Question: It turns out that Safari Reader handles Cufon in an interesting way. When Safari Reader handles "Cufonized" text it leaves the canvas elements thereby creating gaps in the output.
Upon further investigation and attempting to solve the issue I found that there is seemingly no way to control the output of safari reader from the developer side without effecting the whole site.
Does anyone have any suggestions?

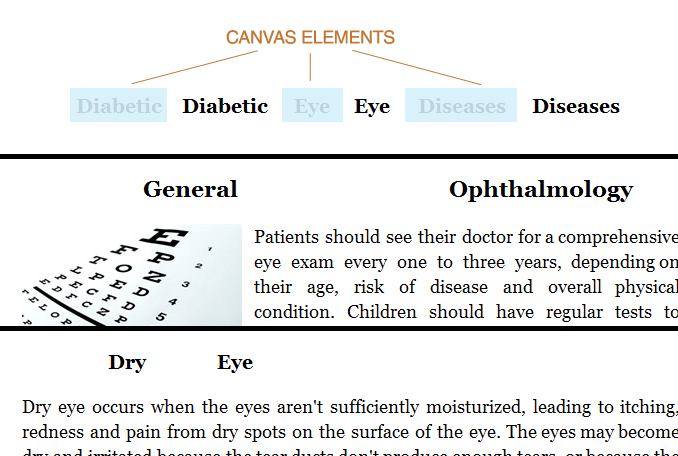
Answer: Yeah, So that is an issue cufon has when it comes to using safari "reader", or as most people would know it, the "reader" button that shows up on the ipad/iphone/ipod broswer.
for example, let's say we have a cufonized h1 tag like so:
'''
<h1>Hello World!</h1>.
'''
well this is what cufon does to it, minus all those attributes and inline styling:
'''
<h1>
<cufon>
<canvas></canvas>
<cufontext>Hello</cufontext>
</cufon>
<cufon>
<canvas></canvas>
<cufontext>World!</cufontext>
</cufon>
</h1>
'''
And when the "reader" opens it it reads something like this:
_ Hello _ World!.
where the "" is a blank space caused by the element.
__ So __ Imagine __ Reading __ Text __ Like __ This!!!
annoying!!
So I modified the cufon-yui.js file Version 1.09i so the output would be something like this,
'''
<h1>
<beforetext>Hello World!</text>
<cufon>
<canvas></canvas>
</cufon>
<cufon>
<canvas></canvas>
</cufon>
</h1>
'''
So when "reader" opens it, it looks like so:
Hello World!
Where the blank canvases come after the text, so you dont get that weird effect.
So here is the fix:
On line 1240 - 1259 (might be different for some, but easy to spot), I changed the following
'''
styleSheet.appendChild(document.createTextNode((
'cufon{text-indent:0;}' +
'@media screen,projection{' +
'cufon{display:inline;display:inline-block;position:relative;vertical-align:middle;' +
(HAS_BROKEN_LINEHEIGHT
? ''
: 'font-size:1px;line-height:1px;') +
'}cufon cufontext{display:-moz-inline-box;display:inline-block;width:0;height:0;text-align:left;text-indent:-10000in;}' +
'beforetext{display:-moz-inline-box;display:inline-block;width:0;height:0;text-align:left;text-indent:-10000in;position:absolute;left:-99999px}' +
(HAS_INLINE_BLOCK
? 'cufon canvas{position:relative;}'
: 'cufon canvas{position:absolute;}') +
'cufonshy.cufon-shy-disabled,.cufon-viewport-resizing cufonshy{display:none;}' +
'cufonglue{white-space:nowrap;display:inline-block;}' +
'.cufon-viewport-resizing cufonglue{white-space:normal;}' +
'}' +
'@media print{' +
'cufon{padding:0; display:none;}' + // Firefox 2
'cufon canvas{display:none;}' +
'beforetext {text-indent:0;text-align:left;display:block; width:100%; height:auto}'+
'}'
).replace(/;/g, '!important;')));
'''
This will style the new "beforetext" element and the for print and screen,
On line 1296 right after "return function(font, text, style, options, node, el)" I added :
'''
var tagtype = $(el).get(0).tagName;
if (tagtype == "BEFORETEXT"){return null;}
'''
This is to avoid rewdoing the beforetext to itself on hover options.
Now from line 1336 - 1353 (again might be different, but easy to spot) I changed it to
'''
if (redraw) {
wrapper = node;
canvas = node.firstChild;
if (options.printable) {
$(el).find('beforetext').append(document.createTextNode(text));
}
}
else {
wrapper = document.createElement('cufon');
canvas = document.createElement('canvas');
wrapper.className = 'cufon cufon-canvas';
wrapper.setAttribute('alt', text);
wrapper.appendChild(canvas);
if (options.printable) {
var beforeText = document.createElement('beforetext');
$(el).not(':has(beforetext)').prepend('<beforetext></beforetext>');
$(el).find('beforetext').append(document.createTextNode(text));
}
}
'''
The above adds the "beforetext" element only once, and then appends the text to that element as it creates each cufon text, and also reapplies it on hover options so it doesn't get errased.
And that's it. Hope this helps someone out-there. And feel free to correct me, imporve it, or find a better solution, I'd like to know
of alternative better ways. Happy coding all.
P.S
Sorry for the long response. Just trying to make sure someone with the same issue understands whats going on.